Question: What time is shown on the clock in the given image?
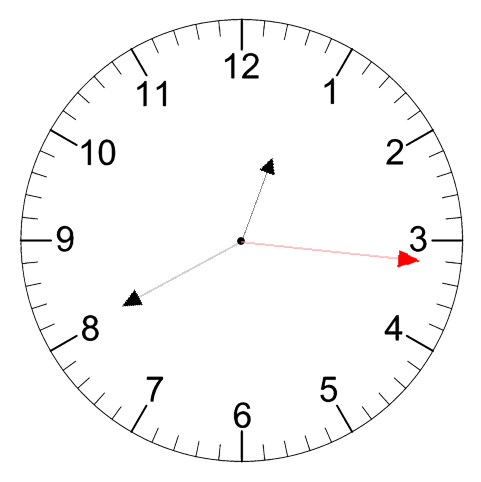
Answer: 12:40:16